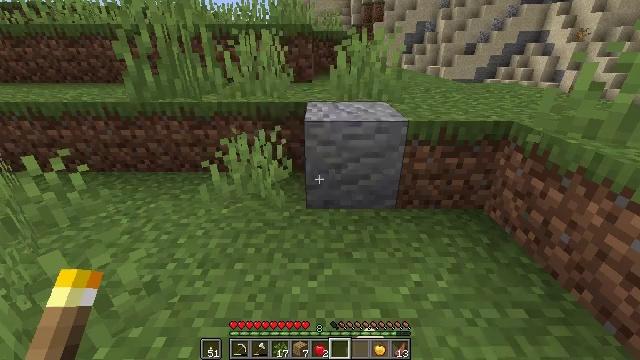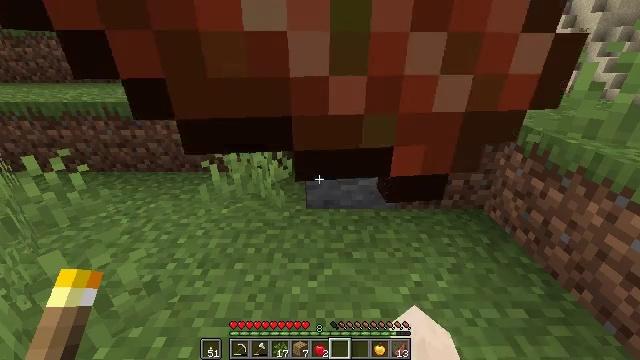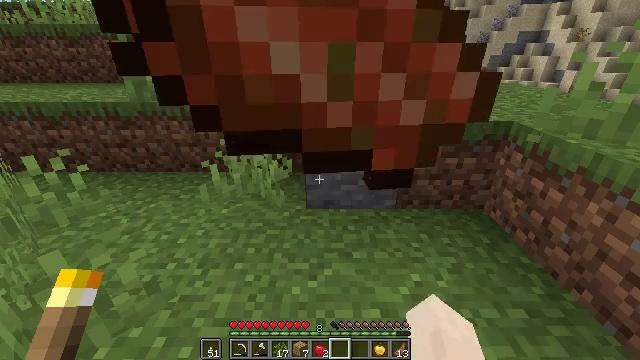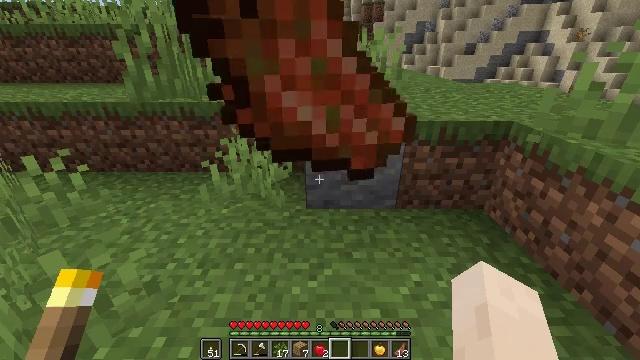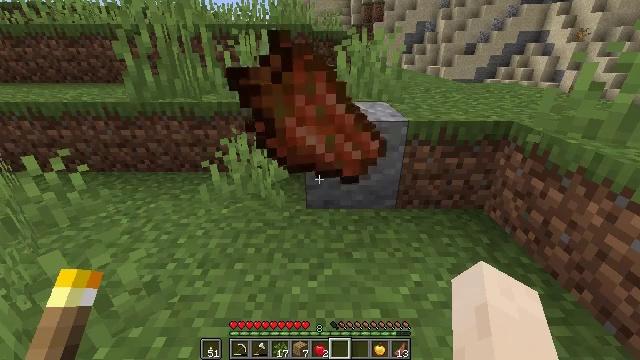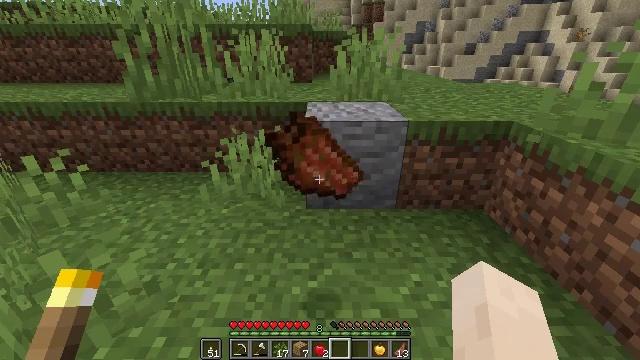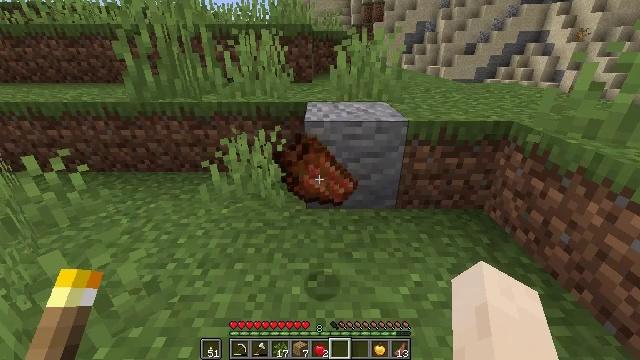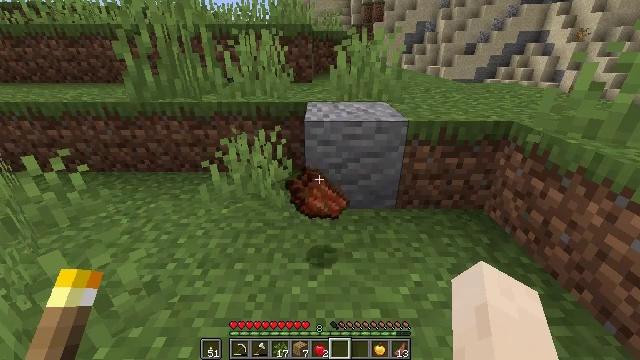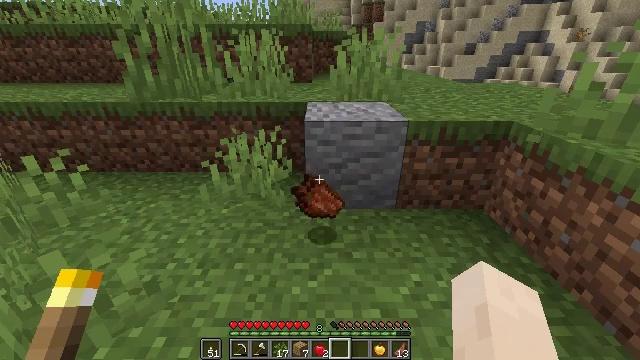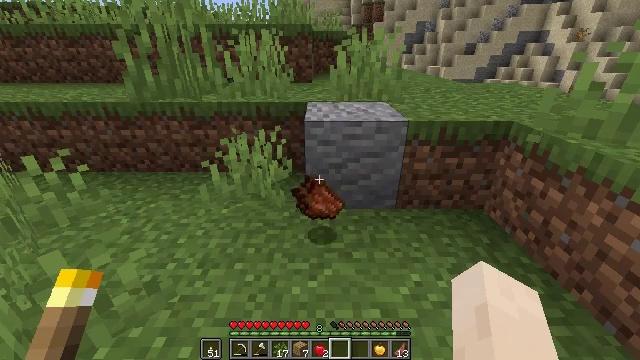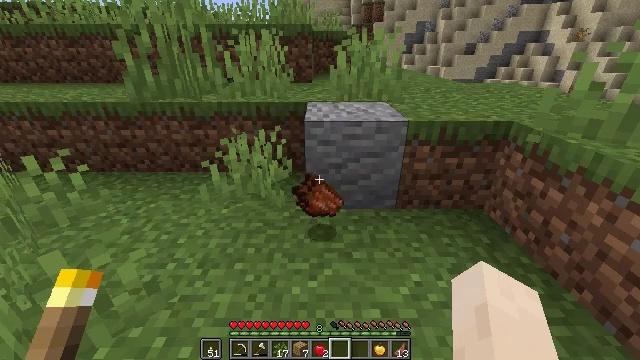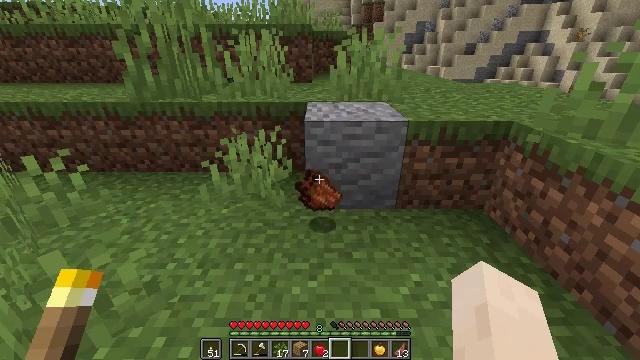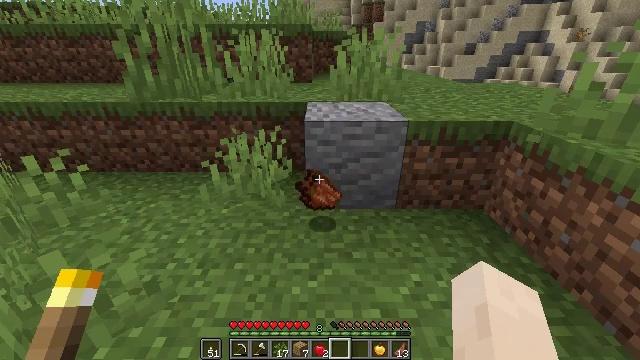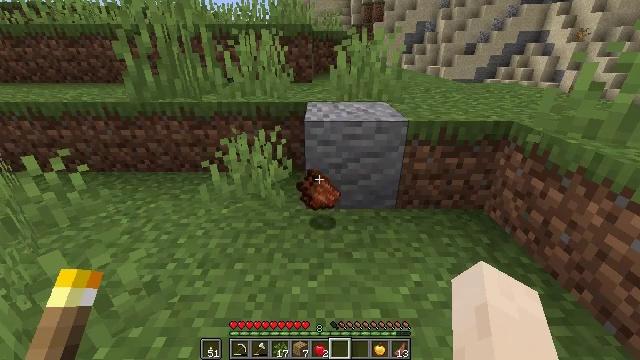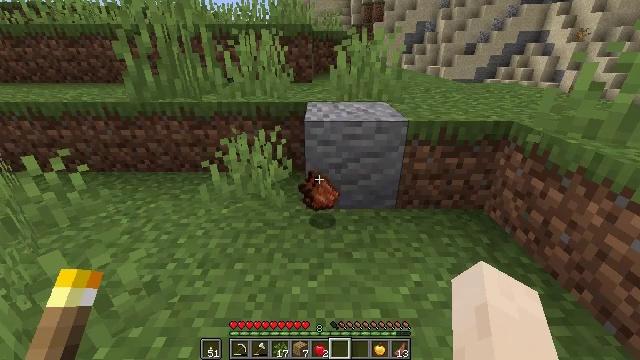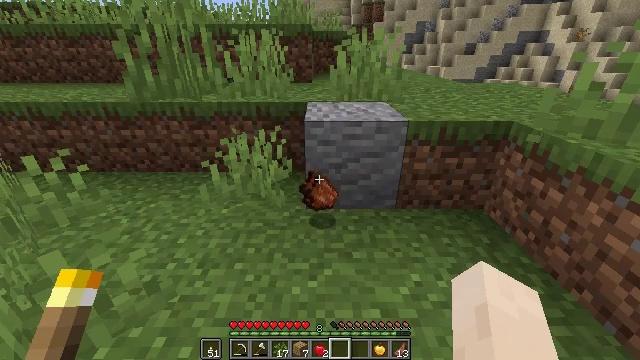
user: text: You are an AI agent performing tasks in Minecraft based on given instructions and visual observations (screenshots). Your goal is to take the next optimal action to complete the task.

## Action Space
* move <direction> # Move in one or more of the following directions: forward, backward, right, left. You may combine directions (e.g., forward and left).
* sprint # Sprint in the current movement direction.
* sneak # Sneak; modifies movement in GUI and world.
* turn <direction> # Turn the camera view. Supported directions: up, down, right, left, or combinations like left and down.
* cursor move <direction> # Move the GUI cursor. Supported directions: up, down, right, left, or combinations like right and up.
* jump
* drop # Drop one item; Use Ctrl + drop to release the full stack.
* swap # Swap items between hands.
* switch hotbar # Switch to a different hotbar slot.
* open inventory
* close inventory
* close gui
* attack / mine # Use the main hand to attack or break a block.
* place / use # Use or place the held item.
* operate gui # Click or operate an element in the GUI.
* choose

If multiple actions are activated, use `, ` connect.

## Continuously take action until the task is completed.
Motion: motion action
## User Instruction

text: Drop a rail.
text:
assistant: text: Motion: no_op
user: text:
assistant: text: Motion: no_op
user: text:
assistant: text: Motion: no_op
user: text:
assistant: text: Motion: no_op
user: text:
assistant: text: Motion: no_op
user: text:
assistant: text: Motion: no_op
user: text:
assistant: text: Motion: no_op
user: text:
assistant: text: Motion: no_op
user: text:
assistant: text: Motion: no_op
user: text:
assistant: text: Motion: no_op
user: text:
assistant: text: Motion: no_op
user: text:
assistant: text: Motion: no_op
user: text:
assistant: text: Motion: no_op
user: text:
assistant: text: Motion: no_op
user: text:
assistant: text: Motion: no_op
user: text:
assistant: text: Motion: no_op
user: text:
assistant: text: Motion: no_op
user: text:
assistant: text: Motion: no_op
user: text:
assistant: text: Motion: turn left
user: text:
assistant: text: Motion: turn left and up
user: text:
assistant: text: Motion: turn left and up
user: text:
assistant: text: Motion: no_op
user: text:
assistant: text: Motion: no_op
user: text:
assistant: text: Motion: no_op
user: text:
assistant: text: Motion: no_op
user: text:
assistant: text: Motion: no_op
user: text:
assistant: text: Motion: turn up
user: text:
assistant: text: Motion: turn up
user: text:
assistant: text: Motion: no_op
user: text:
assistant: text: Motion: open inventory